Interaction volume radius: 5 \u00c5
Interaction volume height: 15 \u00c5
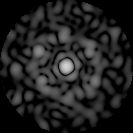
Disorder parameter: 0.7191